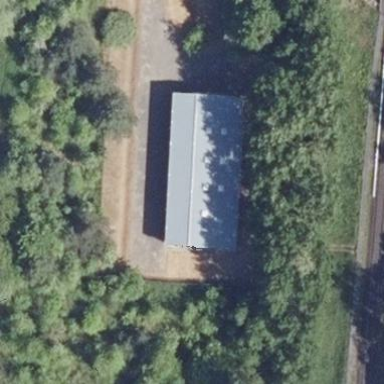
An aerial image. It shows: Power substation specializing in traction. It is enclosed by fence.